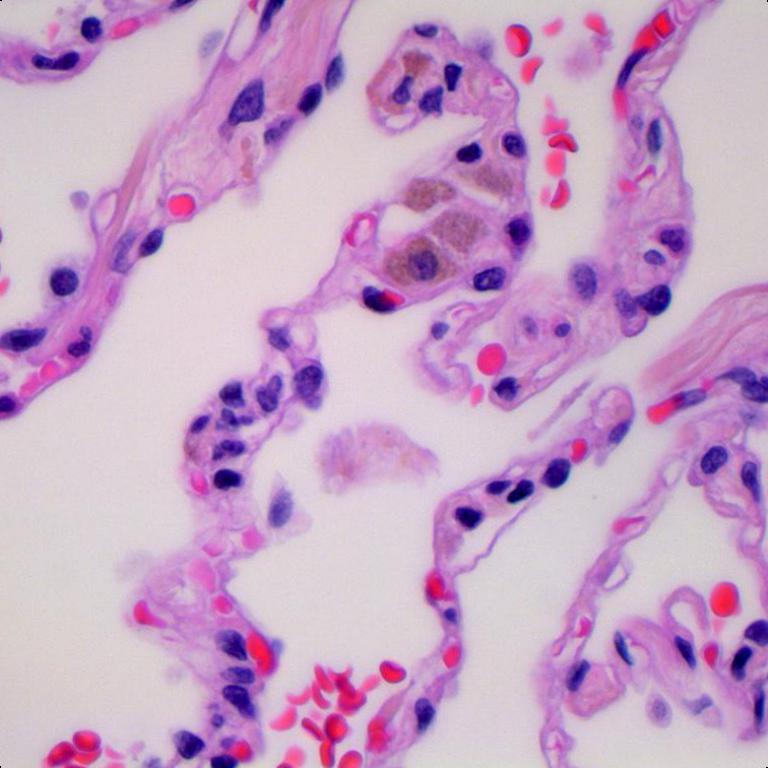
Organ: lung
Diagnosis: benign